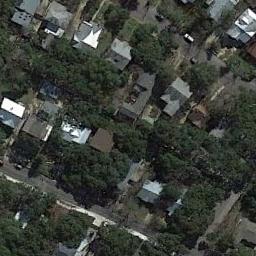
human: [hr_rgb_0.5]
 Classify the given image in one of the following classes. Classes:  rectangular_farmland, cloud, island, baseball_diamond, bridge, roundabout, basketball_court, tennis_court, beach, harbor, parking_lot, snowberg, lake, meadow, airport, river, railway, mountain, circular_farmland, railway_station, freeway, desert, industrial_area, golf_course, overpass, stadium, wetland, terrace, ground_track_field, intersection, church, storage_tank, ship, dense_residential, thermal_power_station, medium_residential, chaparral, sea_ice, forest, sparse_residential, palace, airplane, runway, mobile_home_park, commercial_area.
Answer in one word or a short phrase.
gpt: medium_residential